Question:
Does anyone know how to make the blue shape above in css3?
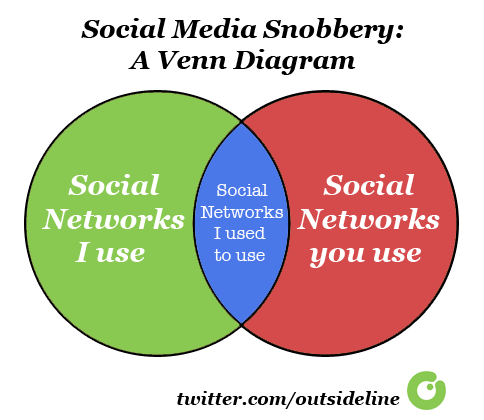
Answer: use css border-radius and box-shadow
'''
<div class=social></div>
'''
demo: <URL>
'''
.social{
margin: 100px;
width: 150px;
height: 150px;
position: relative;
background: green;
border-radius: 100%;
border: 2px solid black;
overflow:hidden;
box-shadow: 100px 0 0 -2px blue, 100px 0 0px 0px black;
}
.social:after{
content: '';
position: absolute;
left: 100px;
top: 0;
width: 100%;
height: 100%;
border-radius: 100%;
background: red;
box-shadow: 0 0 0 2px black;
}
'''

Demo 2:<URL>
Demo with :hover <URL>
'''
<div class=social>
<section>
<div></div>
<div></div>
</section>
<div></div>
</div>
'''
css
'''
section{
position:relative;
width:150px;
height:150px;
overflow:hidden;
border-radius:100%;
box-shadow: 0 0 0 2px black;
z-index: 10;
}
section div{
width: 170px;
height: 170px;
border-radius:100%;
border:2px solid black;
position:absolute;
}
section div:nth-child(1):hover{
background:orange;
}
section div:nth-child(2):hover{
background:#333;
}
section div:nth-child(1){
left: -8px;
top: -3px;
background: blue;
}
section div:nth-child(2){
width: 150px;
height: 150px;
border-radius: 100%;
border: 2px solid black;
background: red;
right: -76px;
position: absolute;
}
.social{
position:relative;
width: 156px;
height: 156px;
margin:100px;
}
.social >div{
width: 150px;
height: 150px;
border-radius: 100%;
border: 2px solid black;
background: yellow;
right: -70px;
top: 0;
position: absolute;
z-index: 1;
}
.social >div:hover{
background:skyblue;
}
'''